Question: In Talend I would like to produce one json file with rows from 4 tables.
Firstly I did 4 json files one for each table, it works, but how can I merge them ? I tried to iterate with tfilelist but I dont know how to use it, even with Talend documentation.
Or can I directly put my 4 tables rows directly in a big json file ?
My final json file have to be like this :
'''
[
{ records of table 1 }
{ records of table 1 }
...
{ records of table 2 }
{ records of table 2 }
...
{ records of table 3 }
{ records of table 3 }
...
{ records of table 4 }
{ records of table 4 }
...
]
'''
In other words a concatenation of each table records in a json format
Here is my job at the moment (4 json generated ok)

I try to iterate over the files to concatenate their json records but The error is "No schema defined yet", I dont know which schema to put in....
Regards
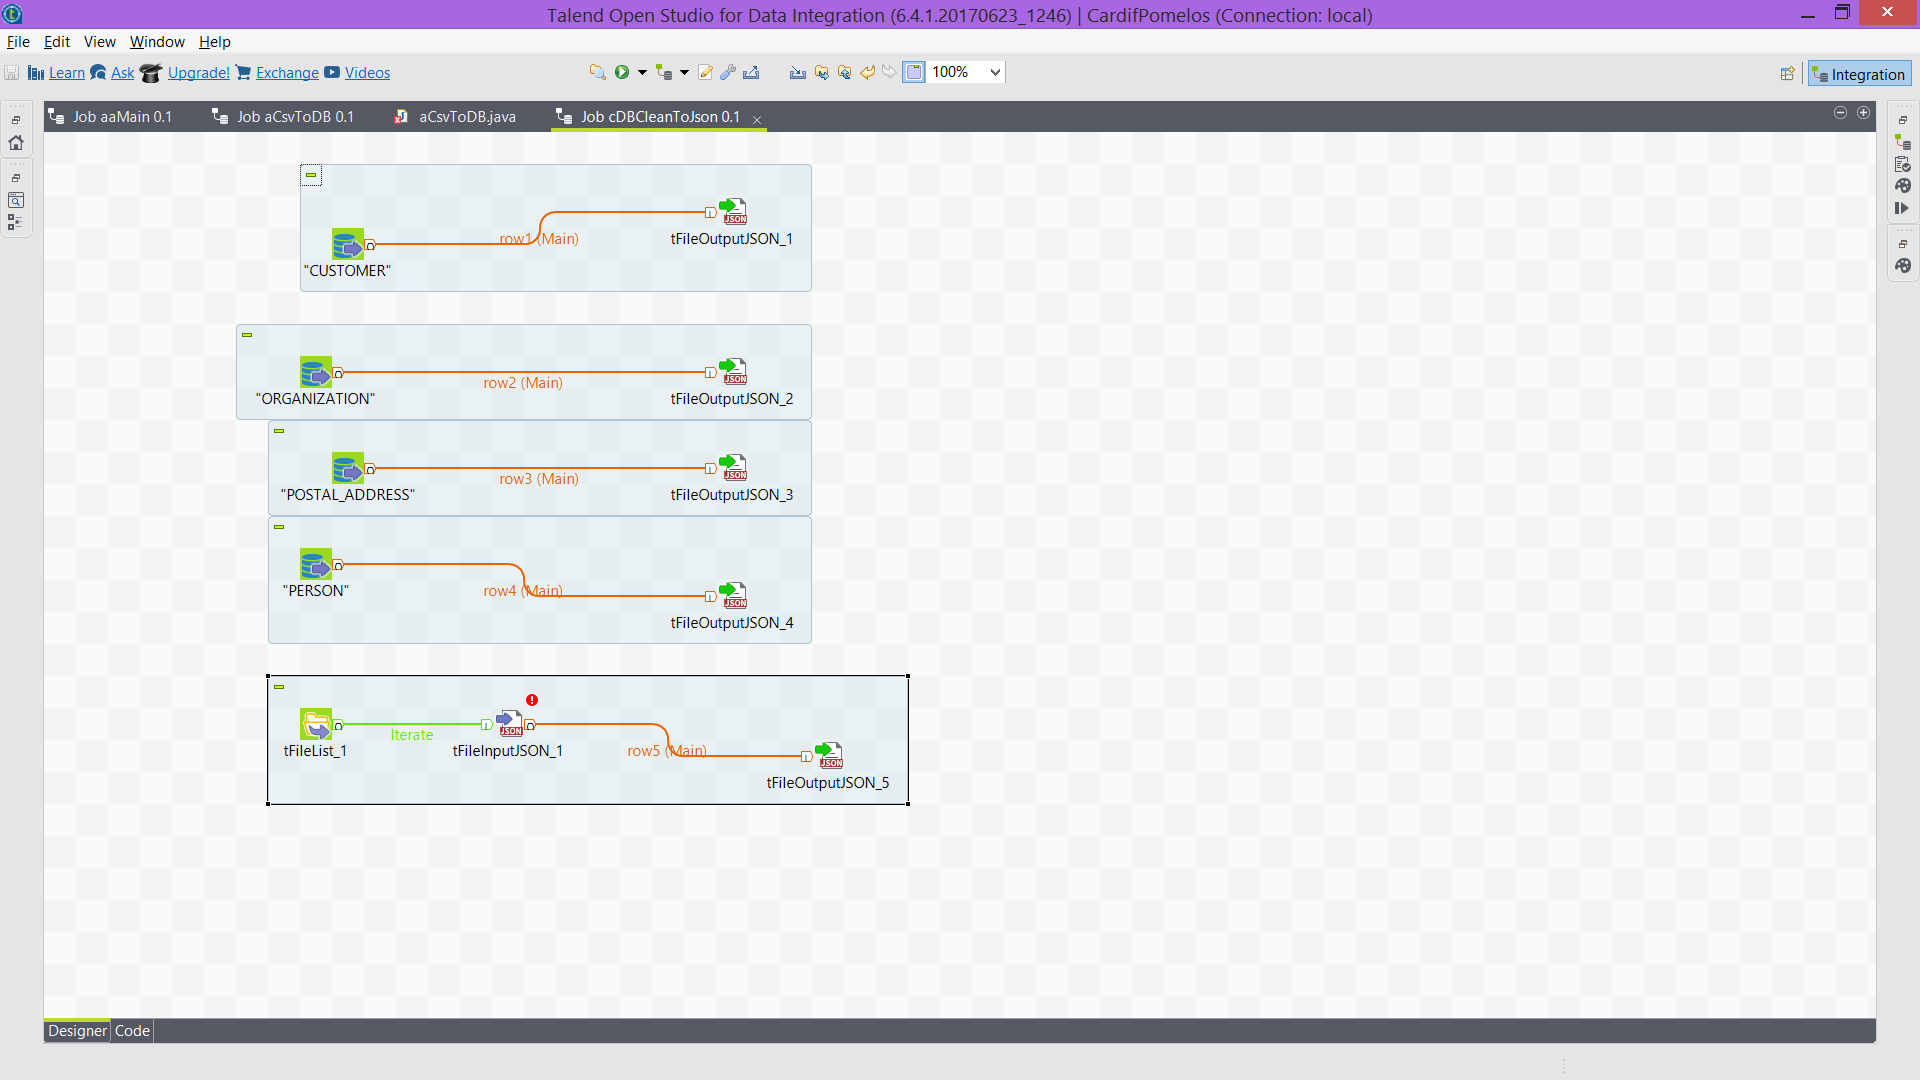
Answer: Arrange job as follows...
<URL>
and tFileList properties as,
<URL>
and tFileInputDelimited properties as,
<URL>
and tFileOutputDelimited properties as ,
please enable the append checkbox as mentioned in below picture,
<URL>